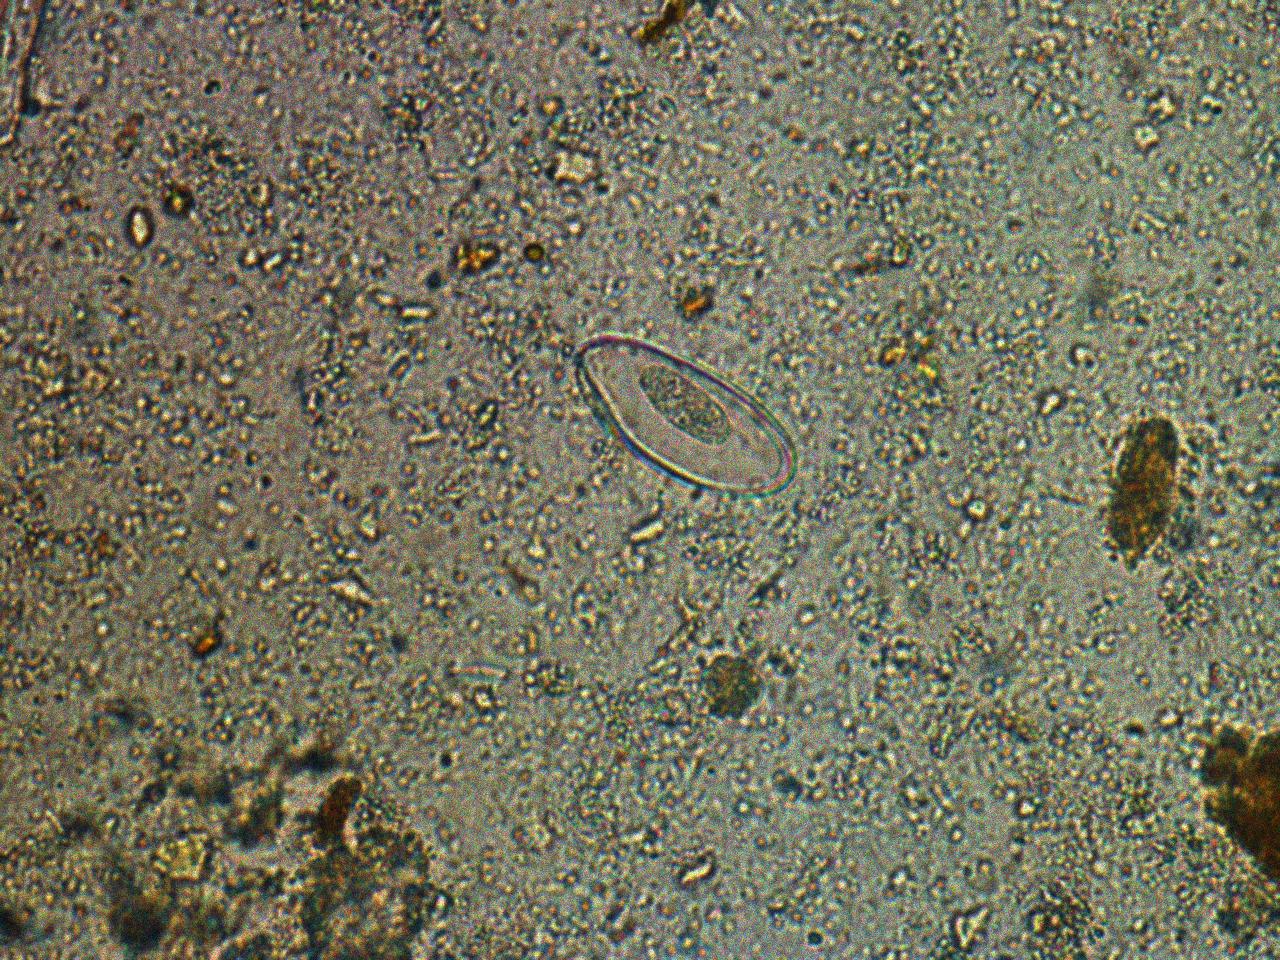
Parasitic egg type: Enterobius vermicularis